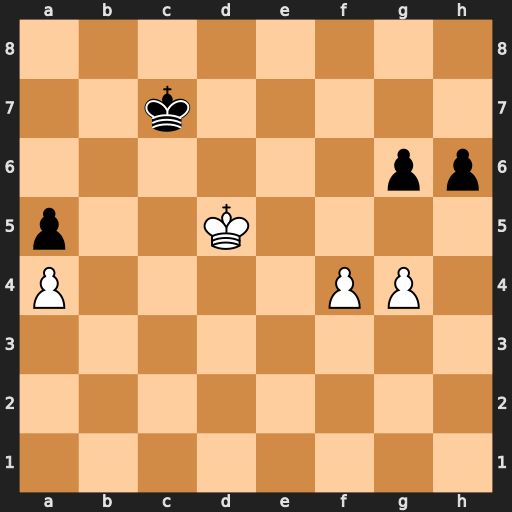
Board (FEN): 8/2k5/6pp/p2K4/P4PP1/8/8/8
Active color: w
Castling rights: -
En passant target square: -
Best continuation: Ke5 h5 f5 h4 fxg6 h3 g7 h2 g8=Q